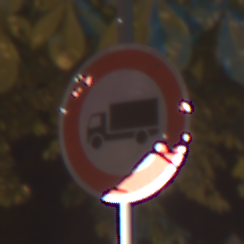
Verkehrszeichen: VerbotFuerKraftfahrzeugeUeberDreiKommaFuenfTonnen
Umgebung: Outdoor, Urban
Tageszeit: Night
Wetter: PartlyCloudy
Licht: Artificial
Jahreszeit: NotSpecified
Kontrast: HighContrast